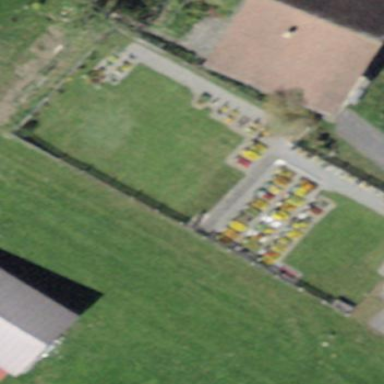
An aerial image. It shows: Cemetery.